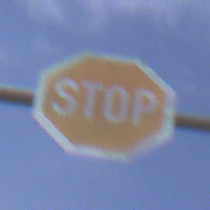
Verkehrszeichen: Stop
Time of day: Midday
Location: Outdoor (Nature)
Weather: PartlyCloudy
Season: NotSpecified
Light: Natural